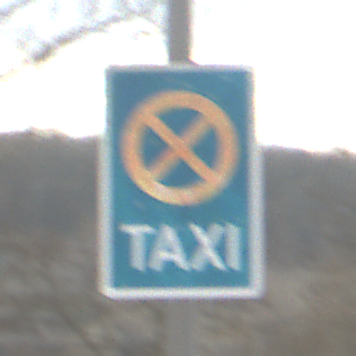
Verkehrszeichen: Taxenstand
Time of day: MorningAfternoon
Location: Outdoor (Nature)
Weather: PartlyCloudy
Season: Autumn
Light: Natural